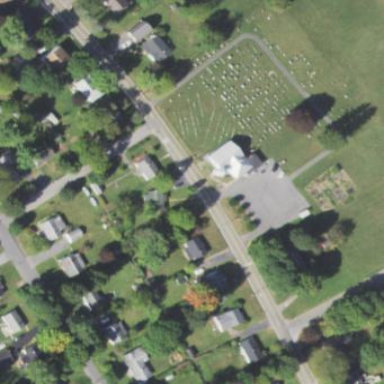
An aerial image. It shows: Grave yard.